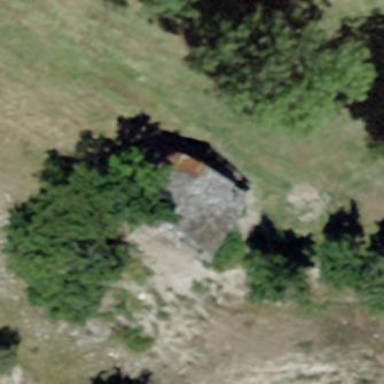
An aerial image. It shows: Rural barn.